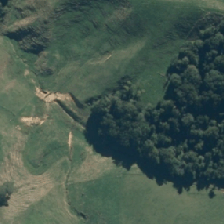
Land cover: indigenous_forest